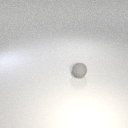
small gray rubber sphere